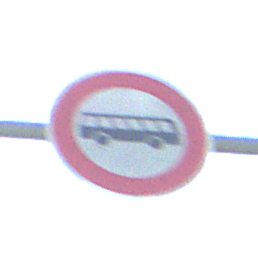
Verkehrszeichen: VerbotKraftomnibusse
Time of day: Midday
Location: Outdoor (Nature)
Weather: Clear
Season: NotSpecified
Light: Natural